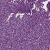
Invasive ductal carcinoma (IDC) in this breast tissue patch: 1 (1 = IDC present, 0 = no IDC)